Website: crate-barrel
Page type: stored-credit-cards
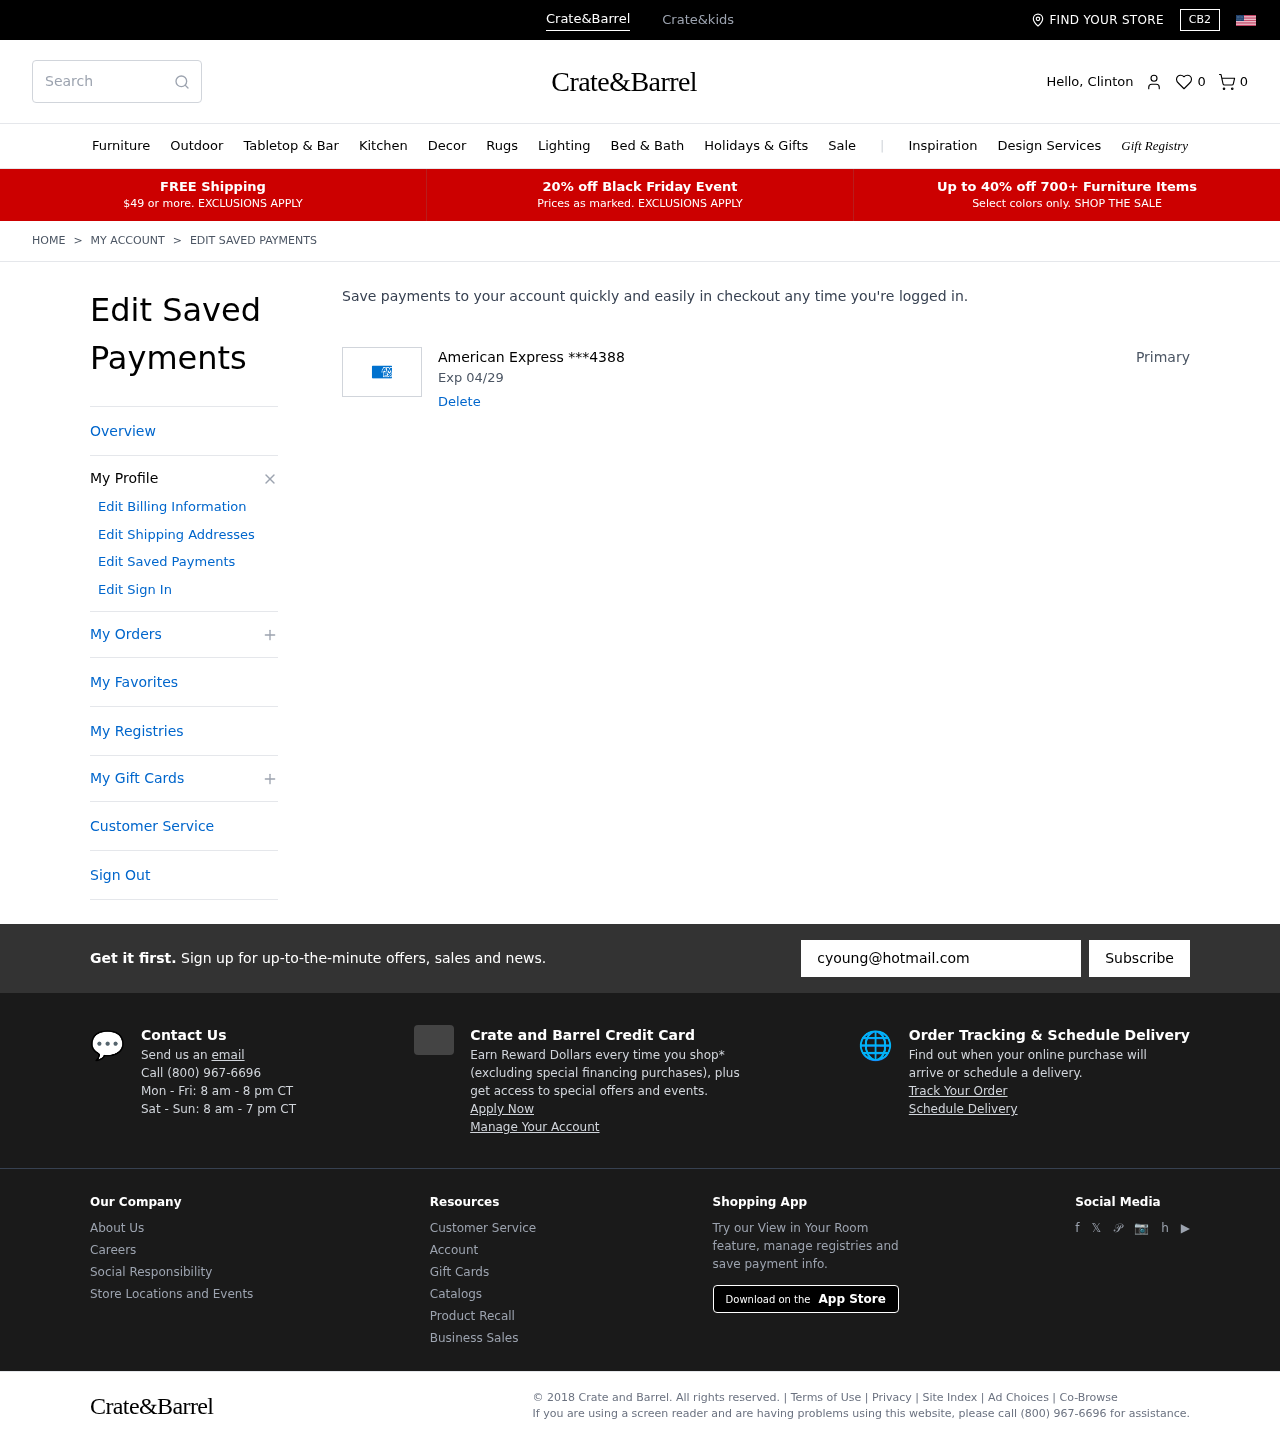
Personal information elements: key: PII_CARD_EXPIRY
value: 04/29
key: PII_CARD_LAST4
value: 4388
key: PII_CARD_TYPE
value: American Express
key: PII_FIRSTNAME
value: Clinton
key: PII_EMAIL
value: cyoung@hotmail.com
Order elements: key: ORDER_NUM_ITEMS
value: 0
Search elements: key: HEADER_SEARCH
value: Search
Other elements: key: FAVORITES_COUNT
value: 0